Question: I'm storing fields and values in a key value style table. I want to store revisions of user data over time. When I select from their data I only want the latest value of each key.
<URL>

I'm currently eager loading but this selects all keys in this array when I just want the last value for each key.
'''
public function healthProfile()
{
return $this->hasMany('PortalUserMember', 'portal_user_id')
->whereIn('key', [
'health.profile.sex',
'health.profile.birthday_day',
'health.profile.birthday_month',
'health.profile.birthday_year',
'health.profile.height_ft',
'health.profile.height_in',
'health.profile.weight_lbs',
'health.profile.contact_street_1',
// Could be anything at any point.
'health.profile.mail_pharmacy_name',
'health.profile.mail_pharmacy_fax',
'health.profile.mail_pharmacy_phone'
]);
}
'''
# Update
I'm doing this as a temporary work around:
<URL>
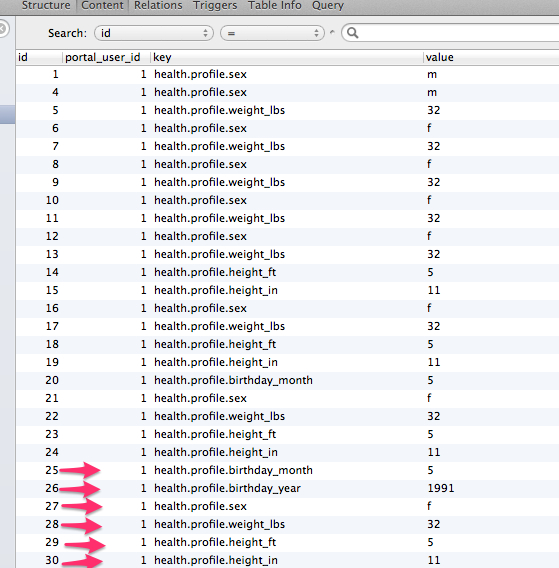
Answer: <URL>
'''
SELECT 'key', value FROM portal_user_members pum1
WHERE portal_user_id = 1
AND 'key' IN ('health.profile.sex',
'health.profile.birthday_day',
'health.profile.birthday_month',
'health.profile.birthday_year',
'health.profile.height_ft',
'health.profile.height_in',
'health.profile.weight_lbs',
'health.profile.contact_street_1',
'health.profile.mail_pharmacy_name',
'health.profile.mail_pharmacy_fax',
'health.profile.mail_pharmacy_phone')
AND id = (SELECT MAX(id)
FROM portal_user_members pum2
WHERE pum2.key = pum1.key)
'''
Another version using GROUP BY. This may be faster depending on how you've indexed your tables. <URL>
'''
SELECT pum1.key, pum1.value
FROM portal_user_members pum1
JOIN (
SELECT 'key', MAX(id) id
FROM portal_user_members pum2
WHERE portal_user_id = 1
AND 'key' IN ('health.profile.sex',
'health.profile.birthday_day',
'health.profile.birthday_month',
'health.profile.birthday_year',
'health.profile.height_ft',
'health.profile.height_in',
'health.profile.weight_lbs',
'health.profile.contact_street_1',
'health.profile.mail_pharmacy_name',
'health.profile.mail_pharmacy_fax',
'health.profile.mail_pharmacy_phone')
GROUP BY pum2.key
) pum2 ON pum2.id = pum1.id
'''